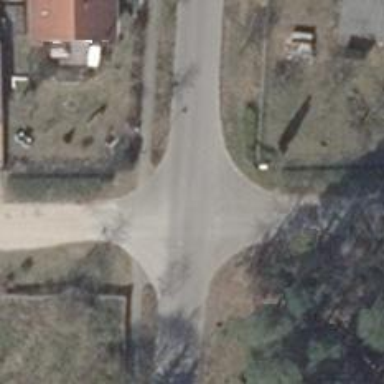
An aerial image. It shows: Unmarked road crossing.